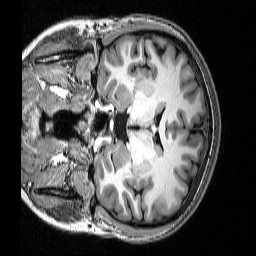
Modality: T1w
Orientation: coronal
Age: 26
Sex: female
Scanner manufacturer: siemens
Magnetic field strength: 3 T
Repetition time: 2.53 s
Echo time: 0.00339 s